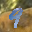
Label: 9